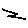
Label: zigzag